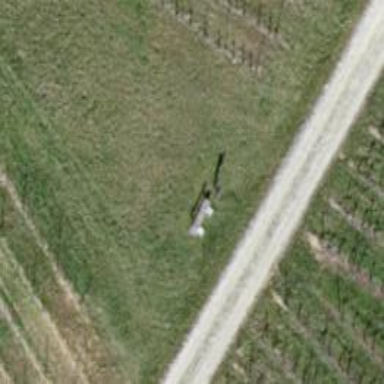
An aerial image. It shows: Bench.